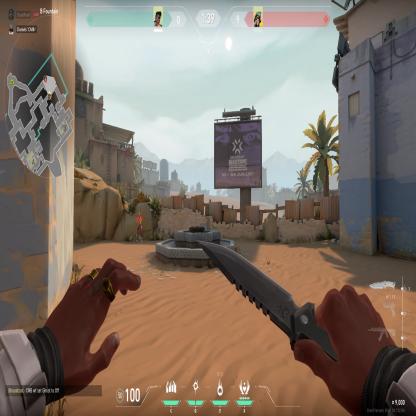
Label: enemy